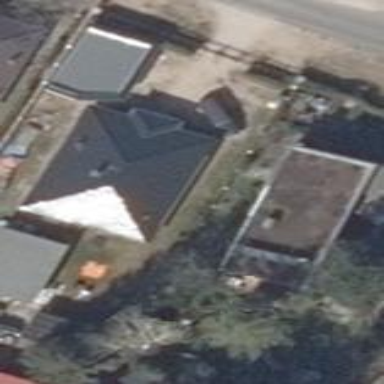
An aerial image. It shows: Simple and straightforward house.